Question: so I have a simple problem. I have a hover background image change effect, however there seems to be some extra padding on hover that I can't get rid off.
<URL>
I've tried adjusting the padding of the background image on my hover, however adding the needed 20 pixels also adds extra spacing. Going to 0 does not allow the background image fill the space :(

Any tips appreciated! :)
HTML:
'''
<div class="nav">
<div id="nav">
<ul>
<li><a href="#">HOME</a></li>
<li><a href="#">ABOUT US</a></li>
<li><a href="#">LINK 3</a></li>
<li><a href="#">LINK 4</a></li>
<li><a href="#">OUR BLOG</a></li>
</ul>
</div>
<div id="search">
</div>
</div>
'''
CSS:
'''
.nav {
width: 994px;
height: 27px;
background-image:url('http://leongaban.com/_stack/background_padding/assets/images/bg_nav.gif');
}
#nav ul li {
height: 27px;
margin: 0;
padding: 8px 20px 6px 20px;
line-height:30px;
text-align: center;
font-size: 11px;
border-right: 1px solid #fff;
display: inline;
}
#nav ul li a {
padding: 8px 0px 6px 0px;
color: white;
text-decoration: none;
}
#nav ul li a:hover {
width: 100%;
height: 100%;
padding: 8px 20px 6px 20px;
background-image:url('http://leongaban.com/_stack/background_padding/assets/images/bg_nav_hover.gif');
}
'''
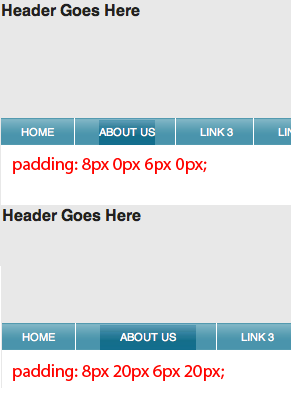
Answer: Here you go. Changed some css.
You had padding on the li when it should've been on the anchor.
Changed your li's to float left instead of display:inline;
Made background-image to background and added a x-axis repeat.
<URL>
'''
.nav {
width: 994px;
height: 27px;
background-image:url('http://leongaban.com/_stack/background_padding/assets/images/bg_nav.gif');
}
#nav ul li {
height: 27px;
margin: 0;
line-height:30px;
text-align: center;
font-size: 11px;
border-right: 1px solid #fff;
float:left;
}
#nav ul li a {
padding: 8px 20px 6px 20px;
color: white;
text-decoration: none;
}
#nav ul li a:hover {
width: 100%;
height: 100%;
/*-webkit-background-size:100% 100%;
-moz-background-size:100% 100%;
background-size:100% 100%;*/
background:url('http://leongaban.com/_stack/background_padding/assets/images/bg_nav_hover.gif') repeat-x;
}
'''